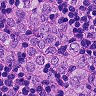
Metastatic tissue present: yes